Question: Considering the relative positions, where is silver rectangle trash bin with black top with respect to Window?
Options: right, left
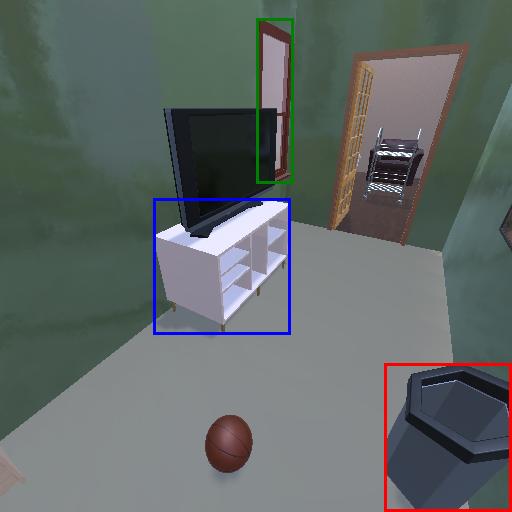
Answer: right